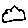
Label: cloud